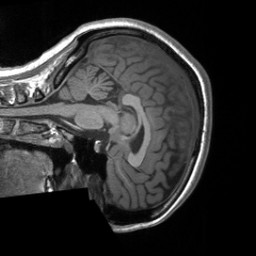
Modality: T1w
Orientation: sagittal